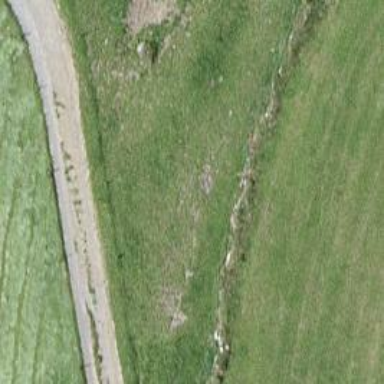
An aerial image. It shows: Dry stone wall barrier.